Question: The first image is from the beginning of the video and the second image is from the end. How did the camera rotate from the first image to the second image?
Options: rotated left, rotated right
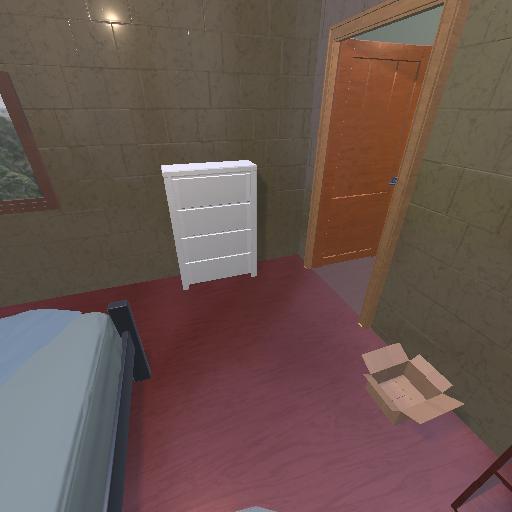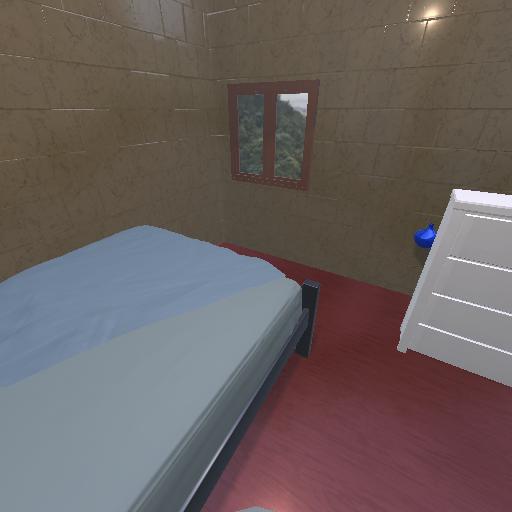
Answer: rotated left